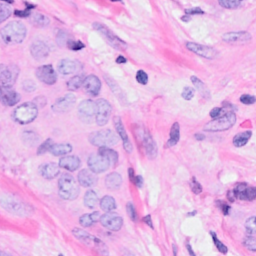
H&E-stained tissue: Breast